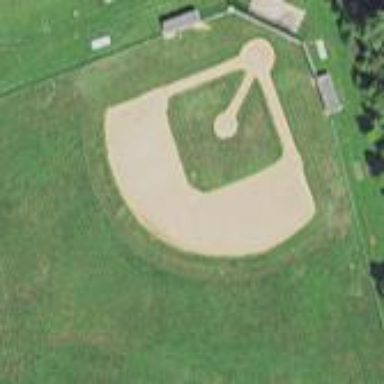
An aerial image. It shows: Baseball pitch for leisure land.